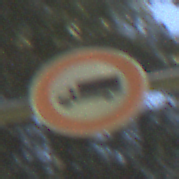
Verkehrszeichen: VerbotFuerKraftfahrzeugeUeberDreiKommaFuenfTonnen
Umgebung: Outdoor, Nature
Tageszeit: MorningAfternoon
Wetter: Clear
Licht: Natural
Jahreszeit: NotSpecified
Kontrast: HighContrast